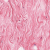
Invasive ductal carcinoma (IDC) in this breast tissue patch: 0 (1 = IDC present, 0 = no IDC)